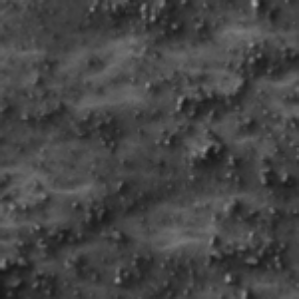
Label: frost